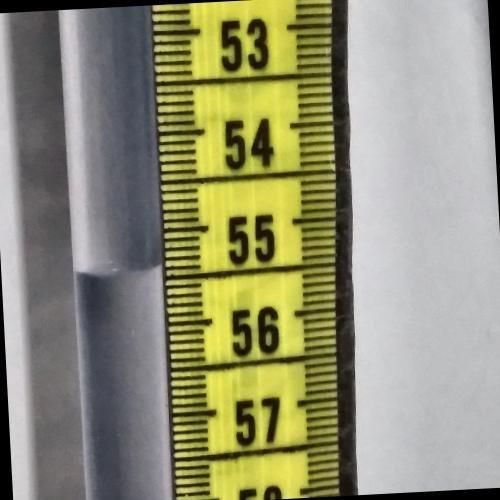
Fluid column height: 55.4 cm